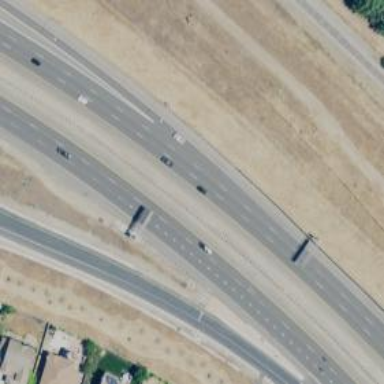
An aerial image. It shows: Motorway junction.